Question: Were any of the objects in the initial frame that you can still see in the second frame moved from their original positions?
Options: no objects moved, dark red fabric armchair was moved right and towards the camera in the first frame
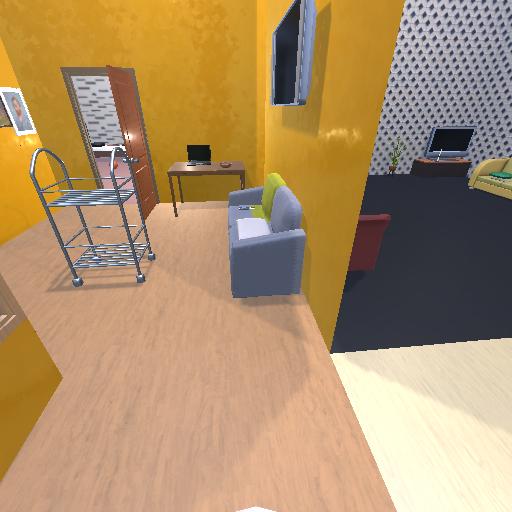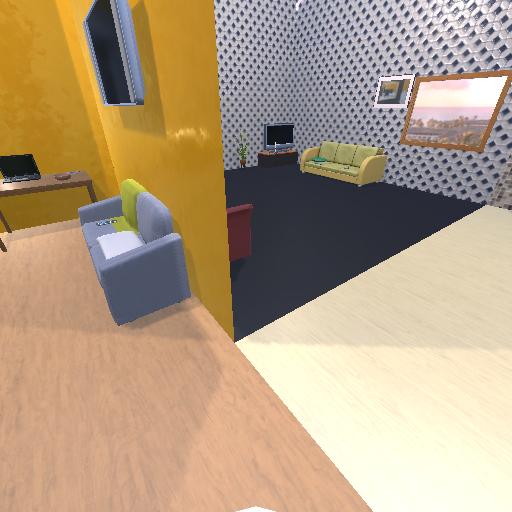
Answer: no objects moved